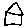
Label: house